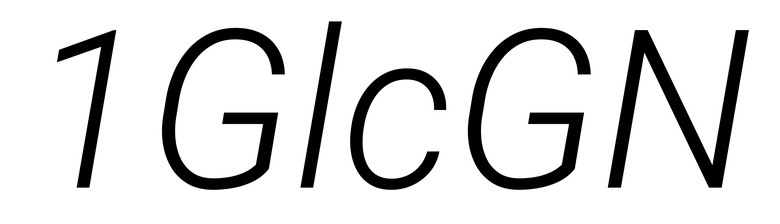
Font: Roboto-Italic_Light_Italic